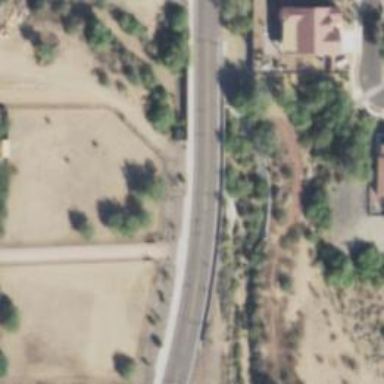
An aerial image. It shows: Tertiary road on bridge with asphalt surface.